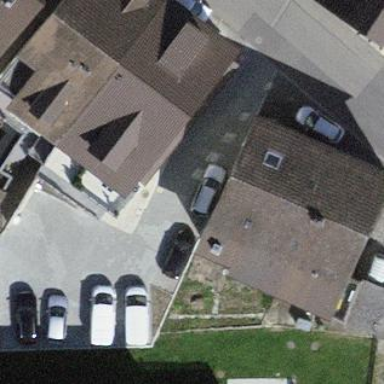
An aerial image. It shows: Building with tile roof.